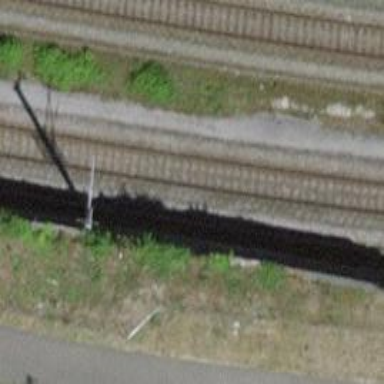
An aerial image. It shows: Single-track railway with electrified contact lines.